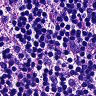
Metastatic tissue present: no